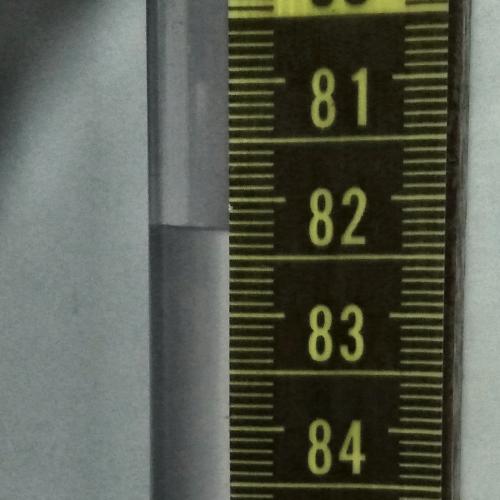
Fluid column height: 82.3 cm